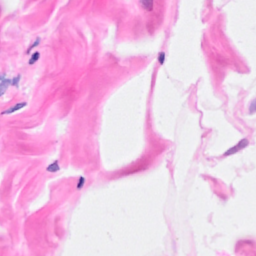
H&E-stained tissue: Breast